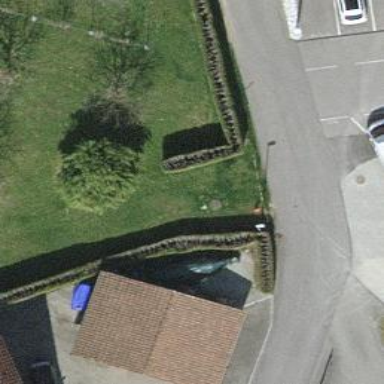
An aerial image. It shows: Hedge acting as barrier.